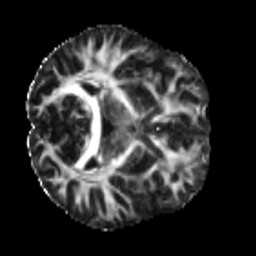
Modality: FA
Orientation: axial
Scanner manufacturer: siemens
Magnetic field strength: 3 T
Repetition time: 4 s
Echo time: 0.0594 s